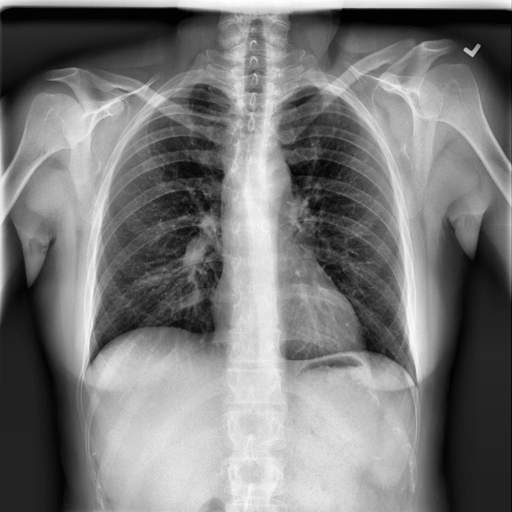
Finding: NORMAL